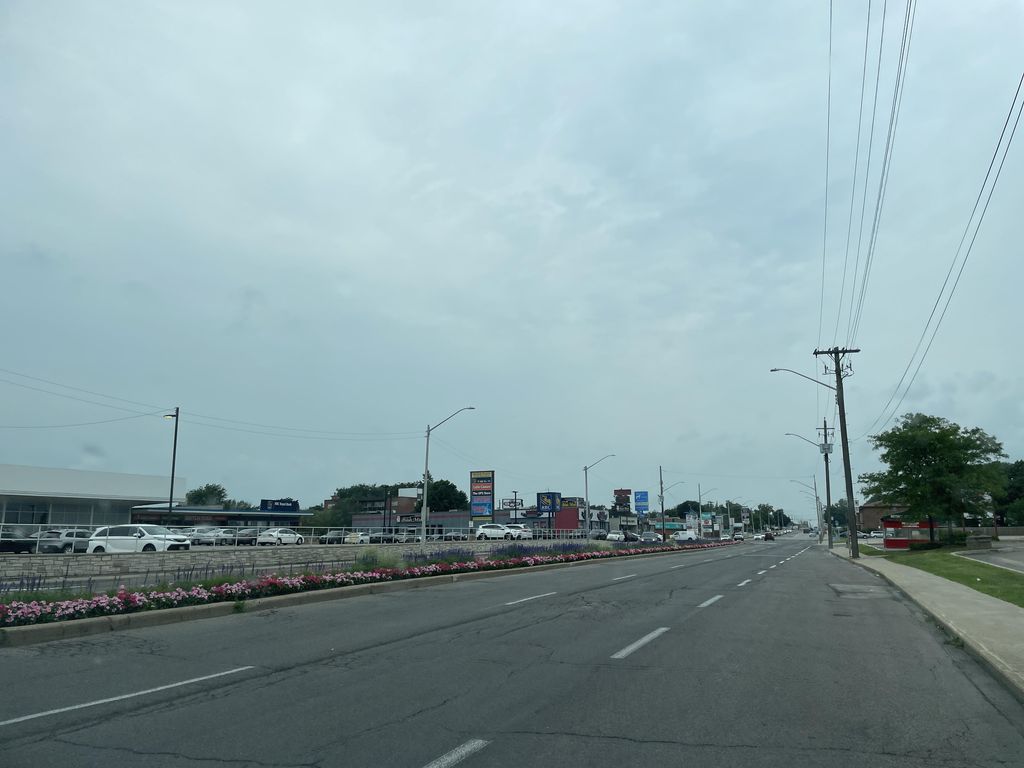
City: hamilton